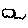
Label: cloud